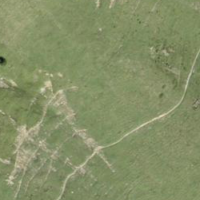
EUNIS habitat code: 23
Species observed at this site:
Gentianella campestris